Field crop: tomato
Growth stage: 2
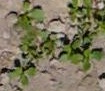
Species: portulaca